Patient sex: M
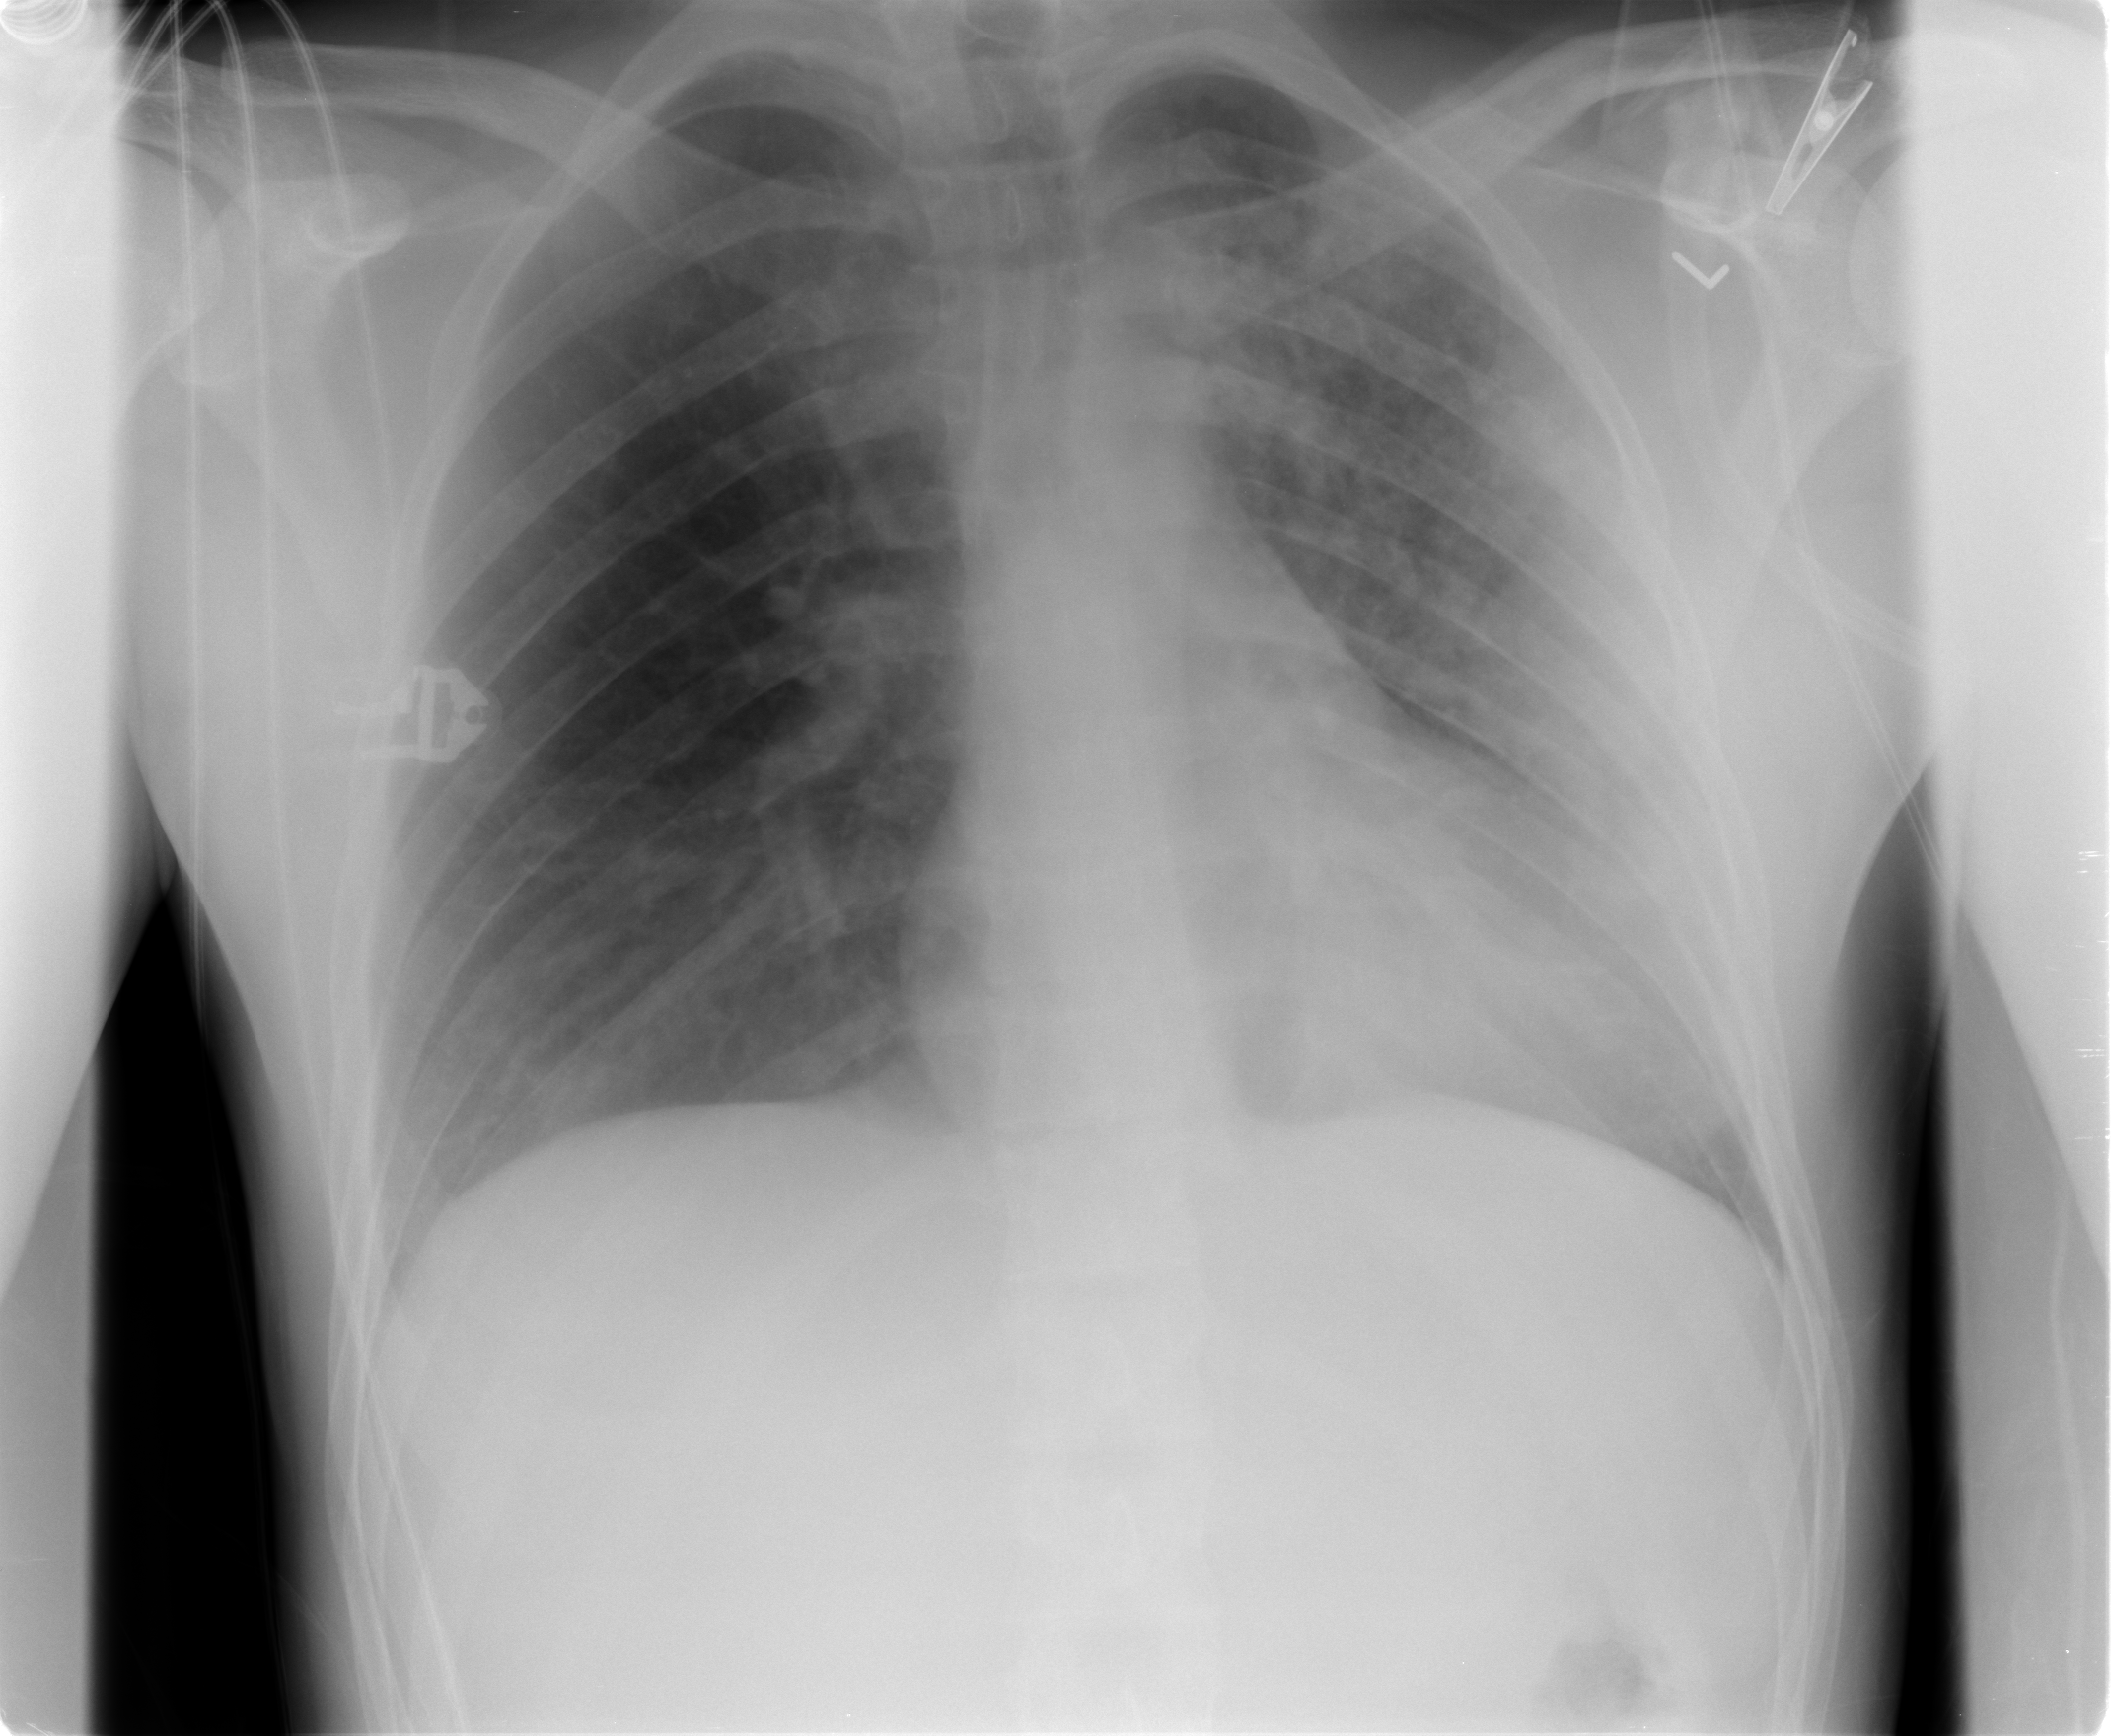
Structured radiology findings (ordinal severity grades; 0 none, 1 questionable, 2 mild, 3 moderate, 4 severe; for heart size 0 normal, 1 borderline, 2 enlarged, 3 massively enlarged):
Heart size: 0
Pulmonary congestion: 0
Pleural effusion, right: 0
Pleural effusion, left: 0
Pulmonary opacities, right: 0
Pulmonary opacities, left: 3
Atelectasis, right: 0
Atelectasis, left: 2